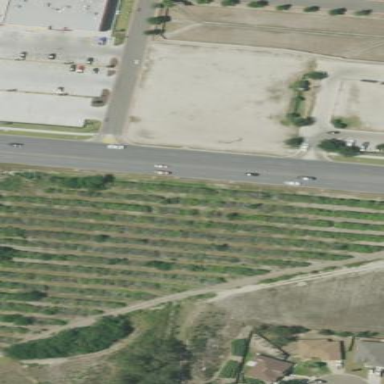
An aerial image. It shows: Orchard.